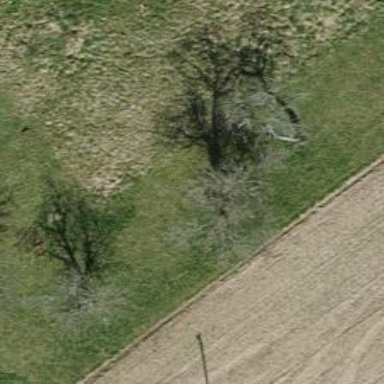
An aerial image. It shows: Garden with trees.